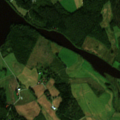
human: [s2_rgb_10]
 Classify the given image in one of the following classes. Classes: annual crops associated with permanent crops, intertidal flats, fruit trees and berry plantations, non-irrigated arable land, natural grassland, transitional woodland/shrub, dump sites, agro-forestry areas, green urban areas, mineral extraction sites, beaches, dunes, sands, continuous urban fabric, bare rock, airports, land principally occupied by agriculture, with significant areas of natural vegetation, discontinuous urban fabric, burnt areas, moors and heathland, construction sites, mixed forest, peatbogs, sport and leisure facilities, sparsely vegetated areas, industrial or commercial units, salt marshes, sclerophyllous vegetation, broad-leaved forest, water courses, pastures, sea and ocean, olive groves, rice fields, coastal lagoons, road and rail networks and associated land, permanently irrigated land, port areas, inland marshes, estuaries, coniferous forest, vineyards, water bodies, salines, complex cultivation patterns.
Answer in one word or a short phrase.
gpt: land principally occupied by agriculture, with significant areas of natural vegetation, mixed forest, transitional woodland/shrub